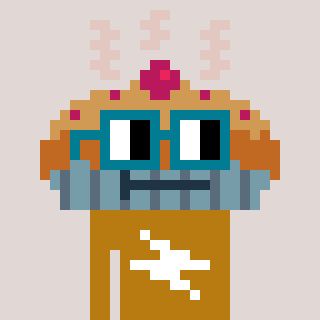
a pixel art character with square dark green glasses, a pie-shaped head and a gold-colored body on a warm background